Question:
I have three columns: date, companyID & Users. Below is a sample table:
'''
Date CompanyID Users
2/14/2020 1 20
1/30/2020 1 45
12/30/2019 1 55
'''
What I am looking to do is create a DAX measure, that will look up the previous value. For example:
'''
Date CompanyID Users Pre_value
2/14/2020 1 20 45
1/30/2020 1 45 55
12/30/2019 1 55 0
'''
The date add functions are not working, because my dates are inconsistent. My date column will show today date & the end of month date for previous months.
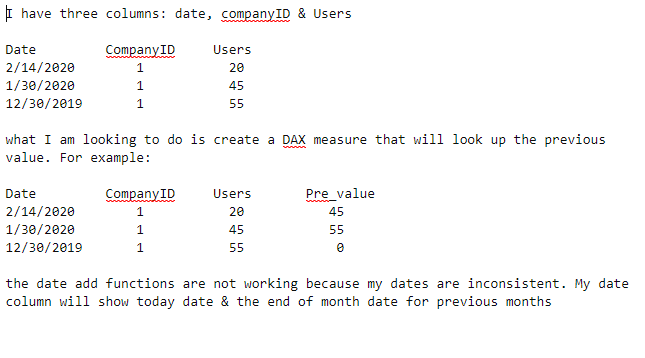
Answer: Perhaps something like this:
'''
Pre_Value =
VAR CompanyID = 'Table'[CompanyID]
VAR Date1 = 'Table'[Date]
VAR Pre_Date = CALCULATE(MAX('Table'[Date]),FILTER('Table','Table'[CompanyID]=CompanyID),FILTER('Table','Table'[Date]<Date1))
VAR Prev_Val = CALCULATE(MAX('Table'[Users]),FILTER('Table','Table'[CompanyID]=CompanyID),FILTER('Table','Table'[Date]=Pre_Date))
RETURN IF(Prev_Val=BLANK(),0,Prev_Val)
'''
The idea is to get the previous date from the current row (VAR pre_date) and use that to get the corresponding value. Hope this helps.
Edit: If you want to go back 2 records:
'''
Pre_Value_2 =
VAR CompanyID = 'Table'[CompanyID]
VAR Date1 = 'Table'[Date]
VAR Pre_Date = CALCULATE(MAX('Table'[Date]),FILTER('Table','Table'[CompanyID]=CompanyID),FILTER('Table','Table'[Date]<Date1))
VAR Pre_Date_2 = CALCULATE(MAX('Table'[Date]),FILTER('Table','Table'[CompanyID]=CompanyID),FILTER('Table','Table'[Date]<Pre_date))
VAR Prev_Val_2 = CALCULATE(MAX('Table'[Users]),FILTER('Table','Table'[CompanyID]=CompanyID),FILTER('Table','Table'[Date]=Pre_Date_2))
RETURN IF(Prev_Val_2=BLANK(),0,Prev_Val_2)
'''
I have created another variable to go back one more date (pre_date_2).